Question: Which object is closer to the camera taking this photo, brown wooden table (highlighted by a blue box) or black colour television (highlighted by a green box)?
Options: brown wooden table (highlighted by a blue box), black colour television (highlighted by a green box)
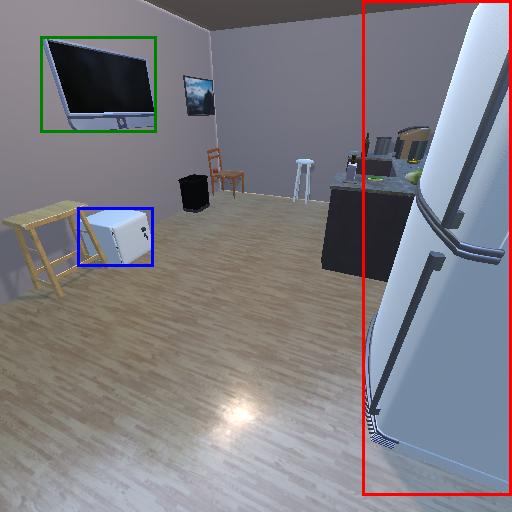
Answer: brown wooden table (highlighted by a blue box)